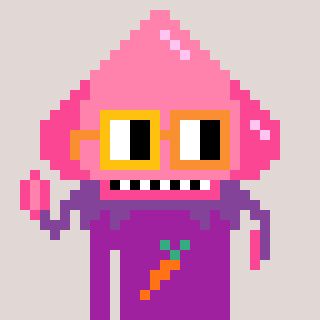
a pixel art character with square yellow and orange glasses, a squid-shaped head and a magenta-colored body on a warm background